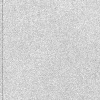
Atmospheric dust classification: not_dusty